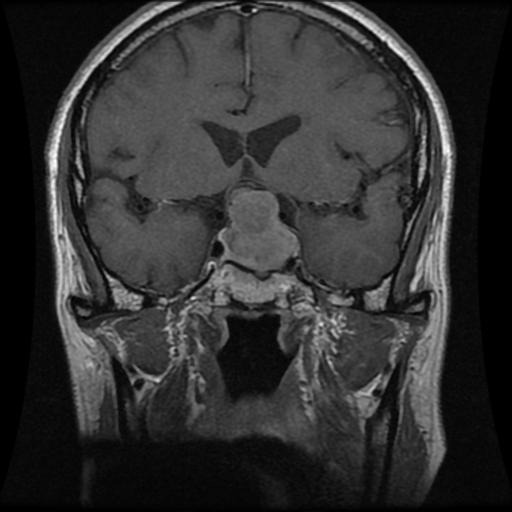
Label: pituitary